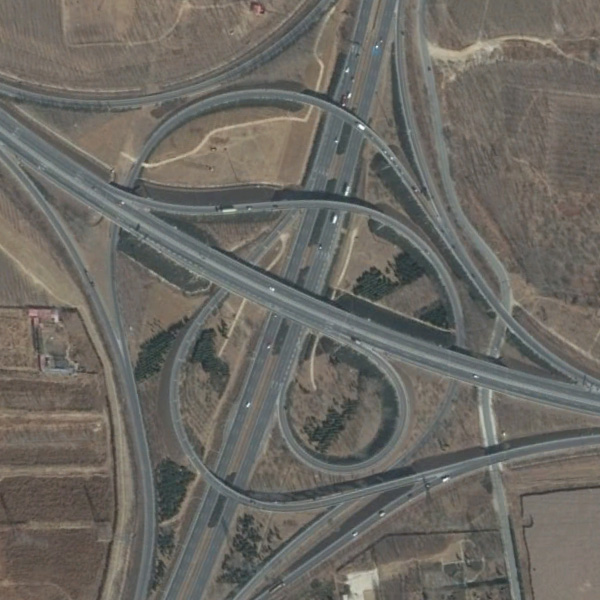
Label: Viaduct